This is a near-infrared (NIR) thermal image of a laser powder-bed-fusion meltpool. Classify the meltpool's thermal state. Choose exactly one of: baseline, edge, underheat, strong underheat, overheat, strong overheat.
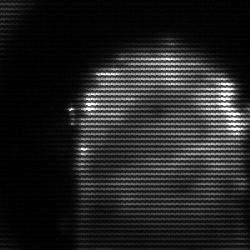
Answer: baseline